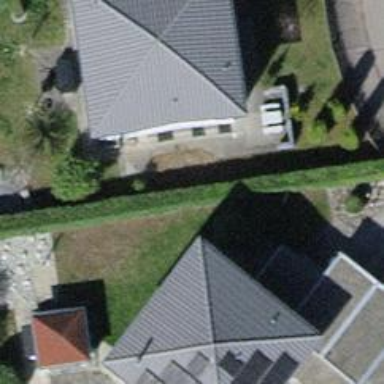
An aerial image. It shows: House with pyramidal roof shape.